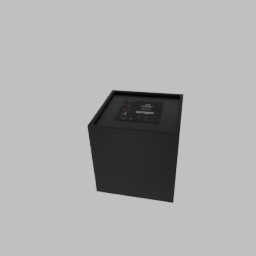
Label: electronics